Field crop: maize
Growth stage: 2
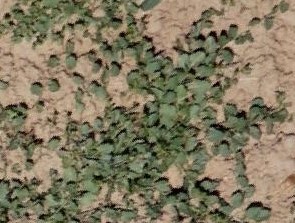
Species: convolvulus